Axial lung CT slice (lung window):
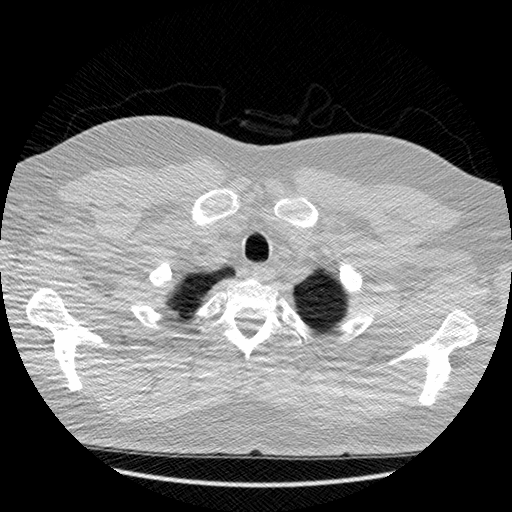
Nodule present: no